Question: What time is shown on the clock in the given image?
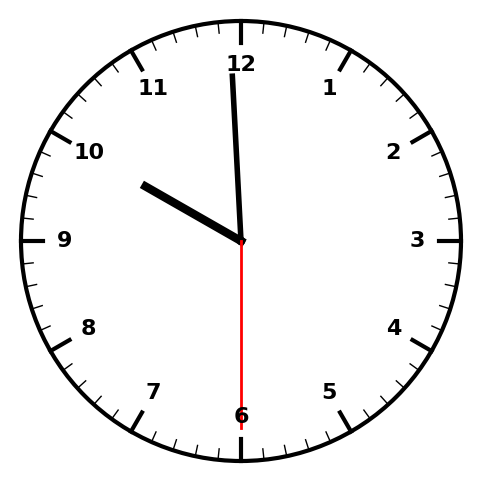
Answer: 09:59:30